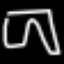
Label: pants